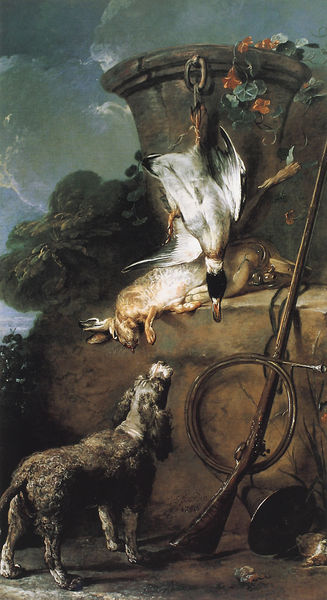
Titel: Der Spaniel
Künstler: Jean-Baptiste Siméon Chardin
Institution: Privatsammlung
Schlagwörter: baum, blau, felsen, gemälde, himmel, mann, weiß, wolken, bäume, landschaft, blume, blumen, braun, grau, hund, tiere, beige, federn, schale, stein, tod, tot, bild, horn, instrument, natur, vögel, busch, wald, hase, stilleben, topf, ente, gans, schnabel, mauer, podest, hängen, wolcken, jagd, ranke, beute, kaninchen, reh, strecke, gewehr, jagdhund, dramatisch, fabel, jagdbeute, eisenring, büchse, jagdgewehr, krater, wolken himmel, kapuzinerkresse, parforce, schießgewehr, blume pflanze, jgadhorn